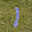
Label: 1